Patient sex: F
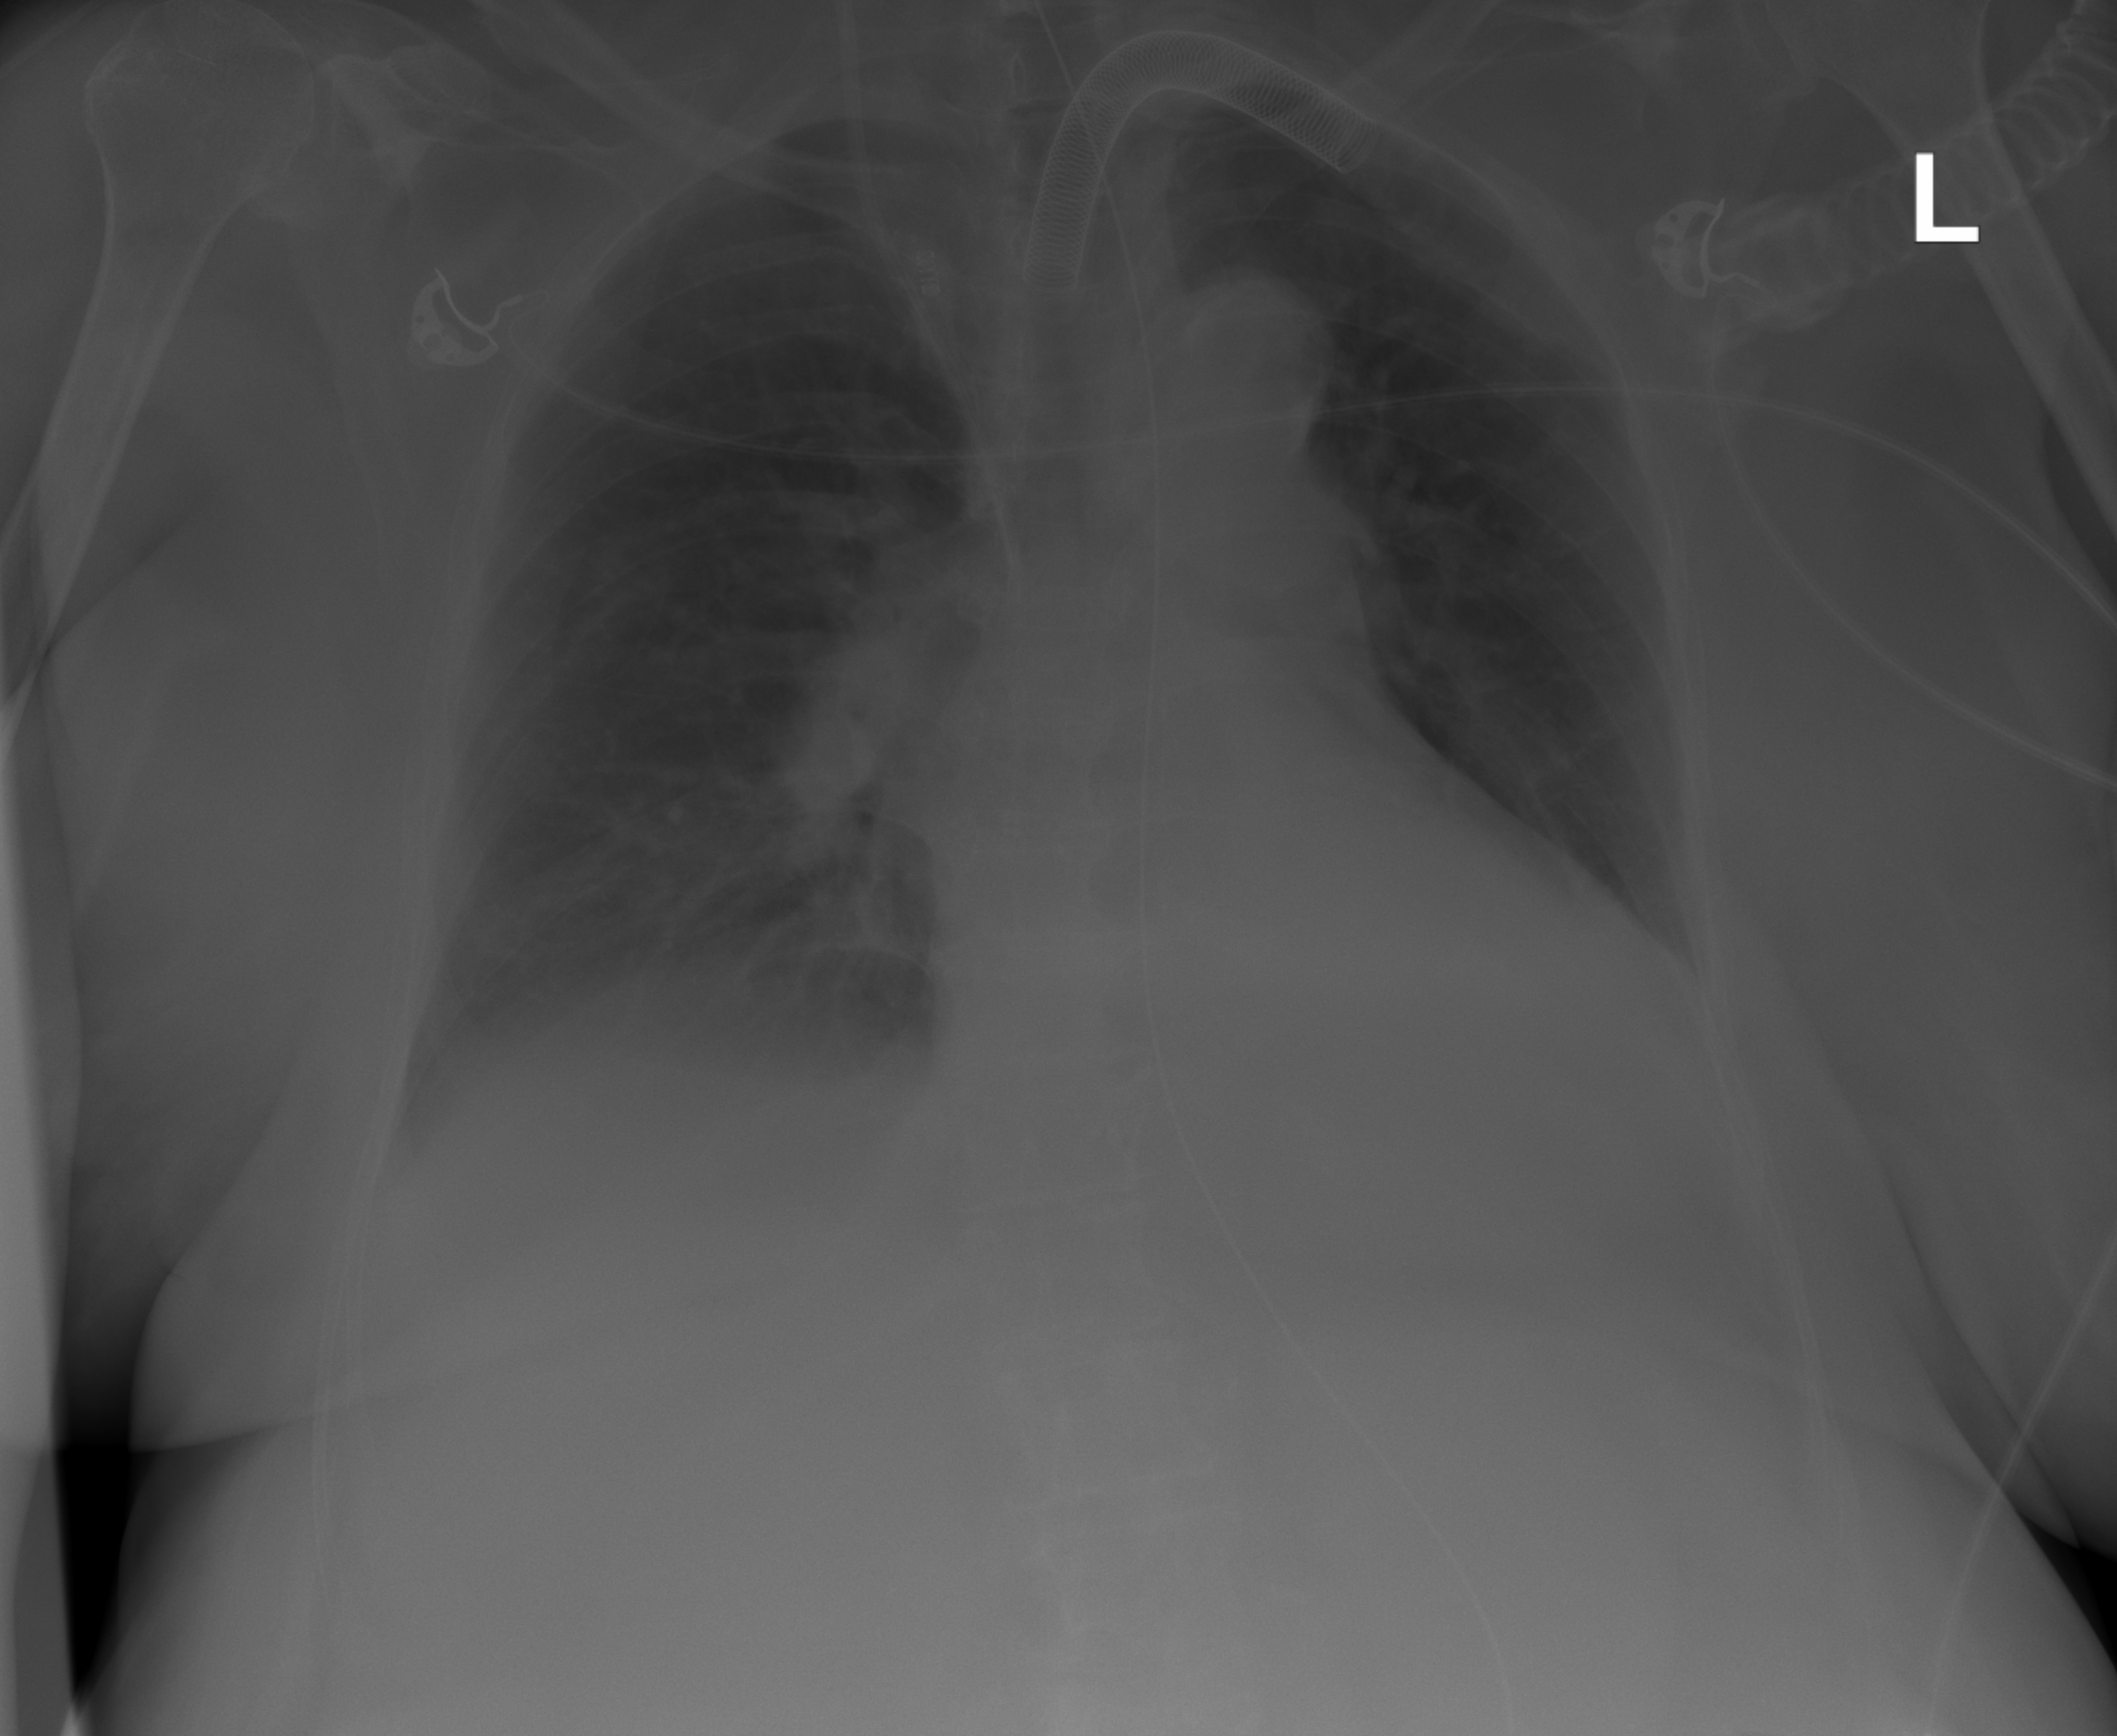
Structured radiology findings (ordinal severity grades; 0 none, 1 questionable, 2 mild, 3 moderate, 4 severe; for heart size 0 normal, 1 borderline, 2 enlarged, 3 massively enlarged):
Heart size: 2
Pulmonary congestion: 2
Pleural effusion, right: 0
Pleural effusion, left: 0
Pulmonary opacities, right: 1
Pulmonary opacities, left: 0
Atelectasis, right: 0
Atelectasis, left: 2